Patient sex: F
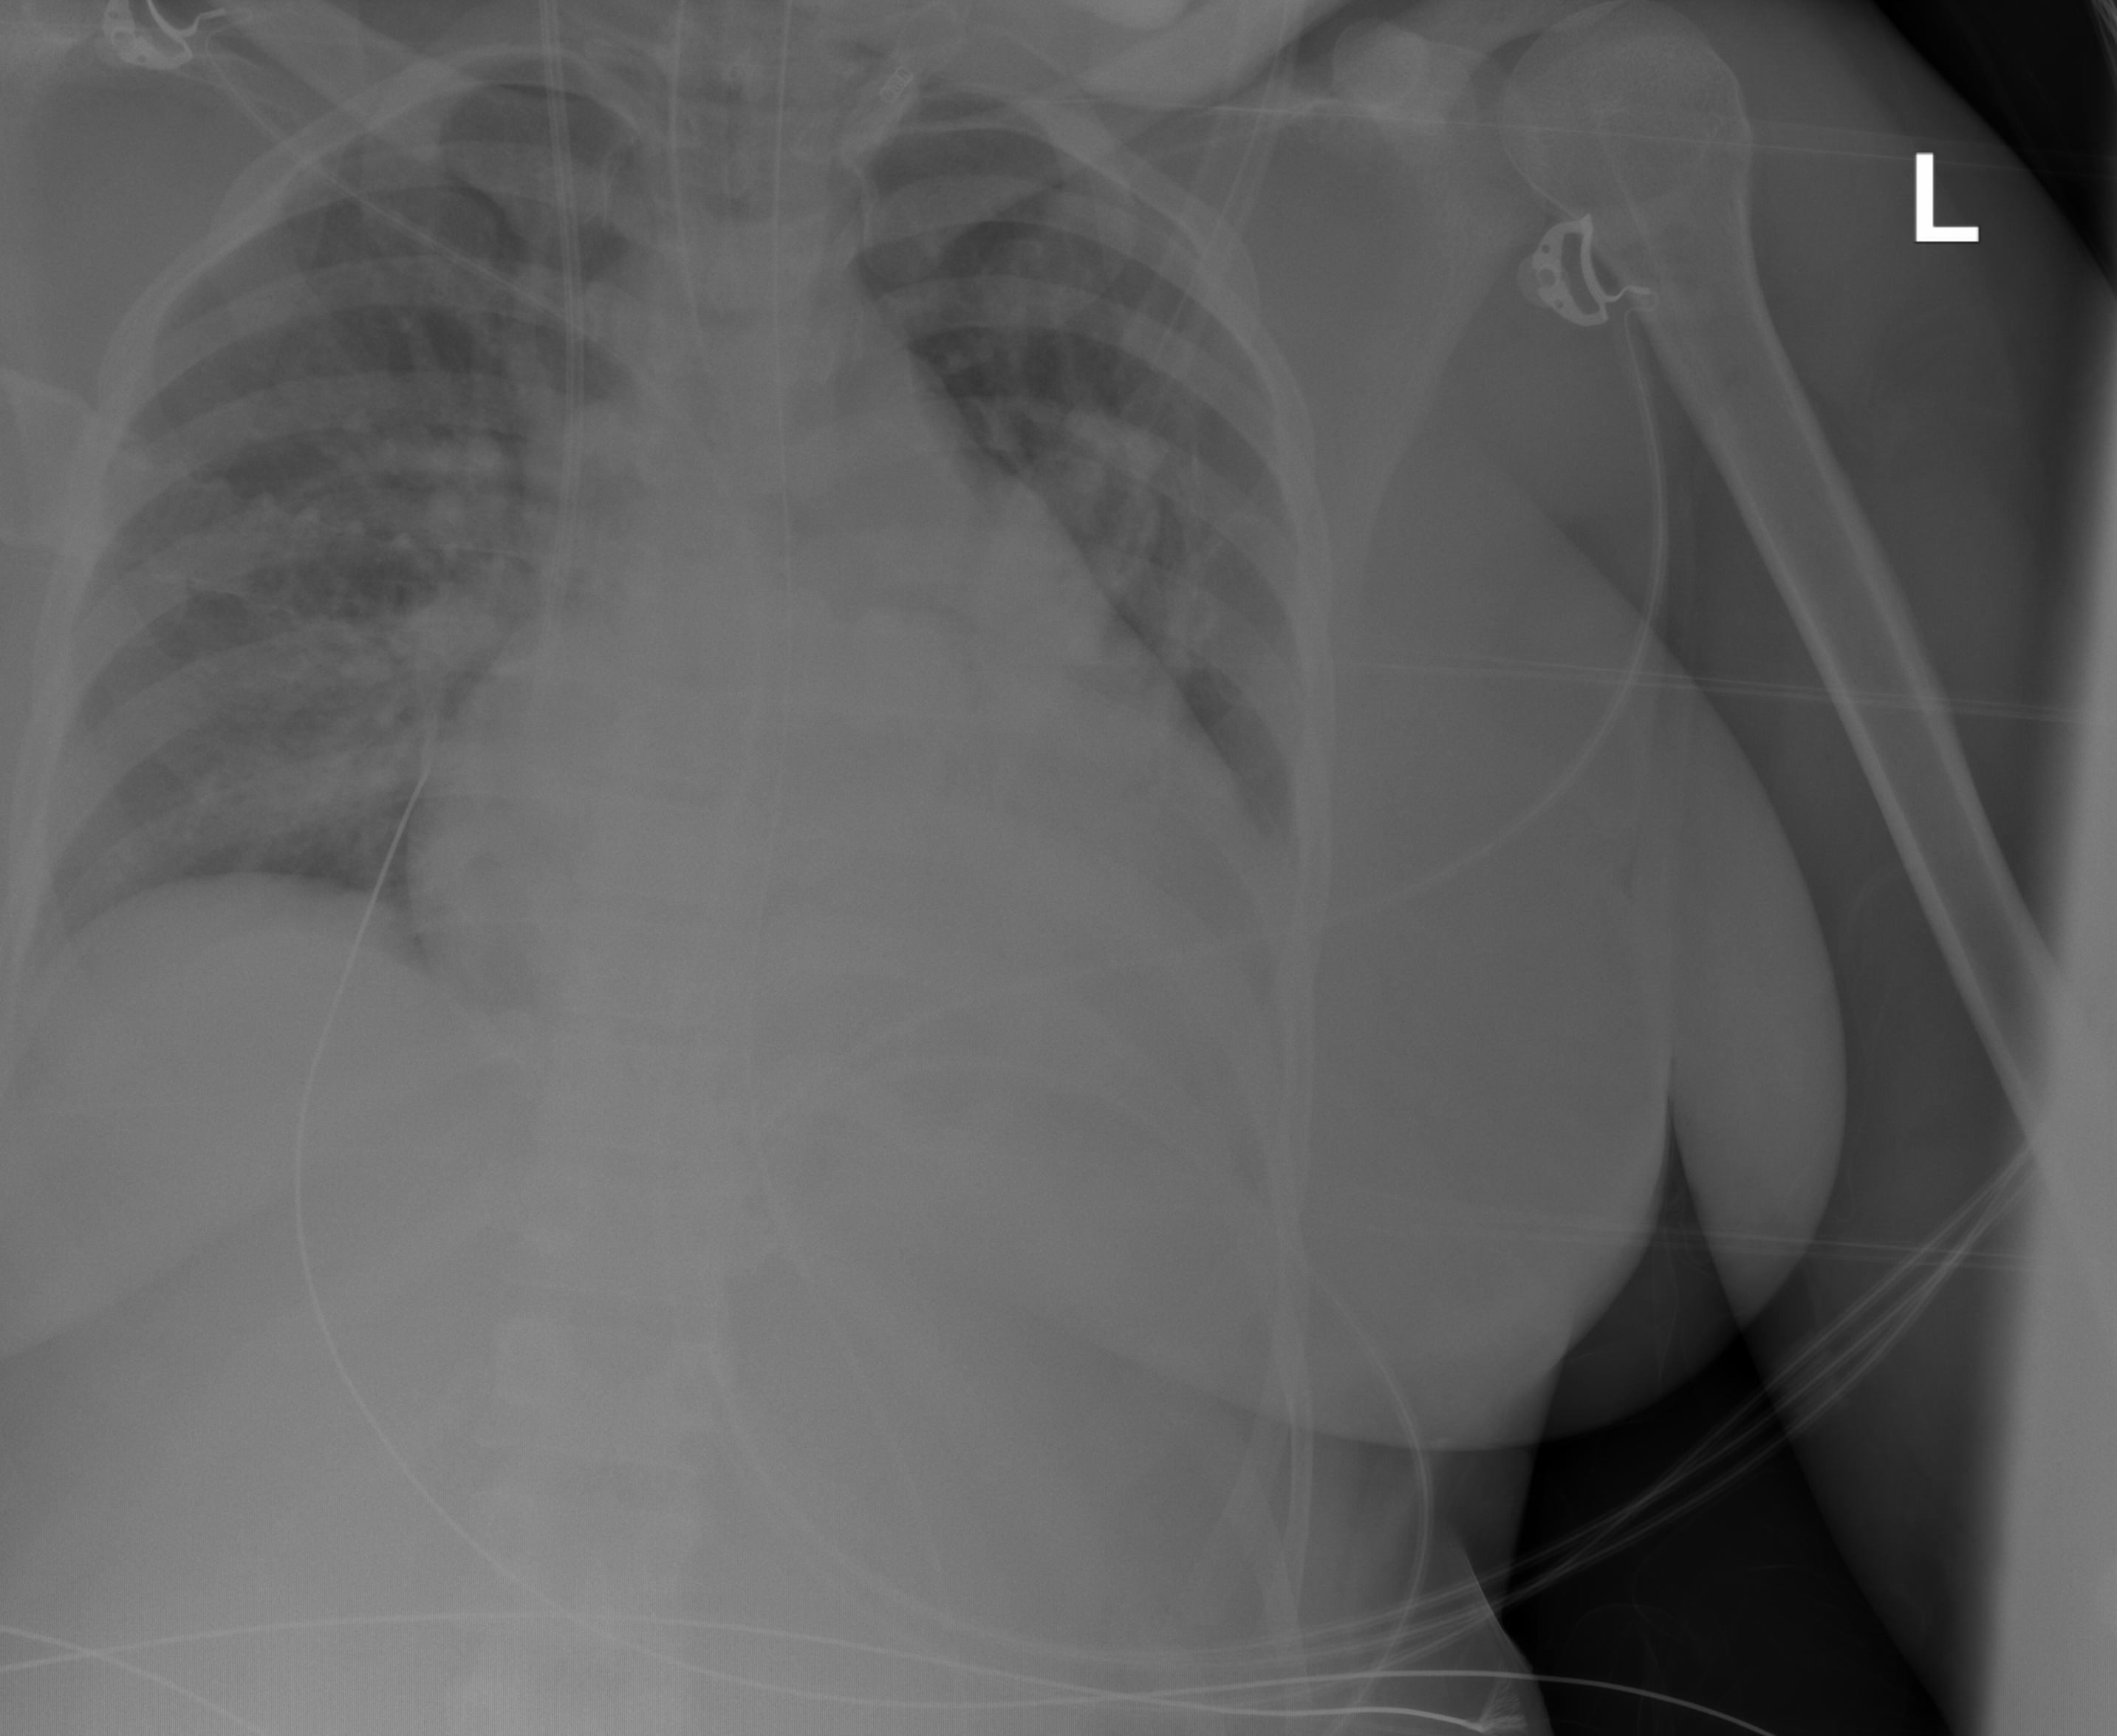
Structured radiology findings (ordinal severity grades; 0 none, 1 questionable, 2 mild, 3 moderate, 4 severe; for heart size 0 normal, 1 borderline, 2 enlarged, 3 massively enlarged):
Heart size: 2
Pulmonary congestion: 3
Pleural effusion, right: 0
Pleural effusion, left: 0
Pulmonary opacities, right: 0
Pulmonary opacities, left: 0
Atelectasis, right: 0
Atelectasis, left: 0